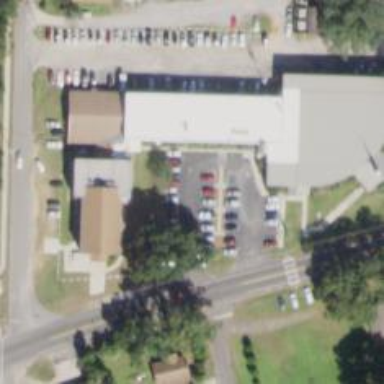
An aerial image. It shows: Parking space is available.